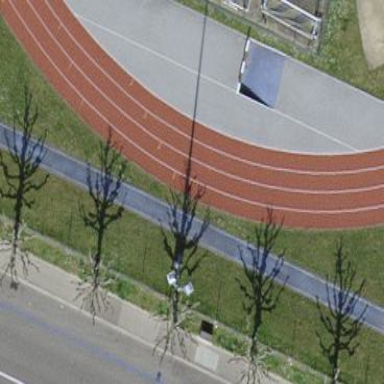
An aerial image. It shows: Track on the ground in leisure land area.